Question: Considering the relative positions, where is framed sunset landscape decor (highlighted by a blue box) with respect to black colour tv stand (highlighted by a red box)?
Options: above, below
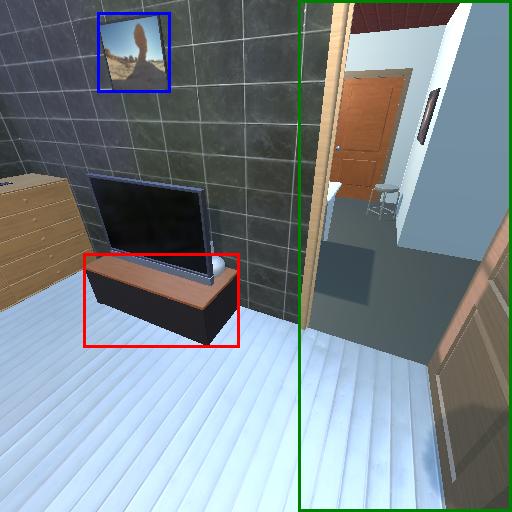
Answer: above